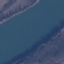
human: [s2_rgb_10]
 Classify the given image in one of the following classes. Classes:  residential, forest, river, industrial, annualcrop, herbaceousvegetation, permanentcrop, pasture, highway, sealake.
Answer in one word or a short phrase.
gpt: River